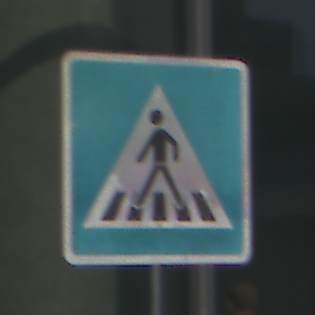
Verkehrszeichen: FussgaengerueberwegRechts
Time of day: MorningAfternoon
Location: Outdoor (Urban)
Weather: PartlyCloudy
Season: NotSpecified
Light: Natural